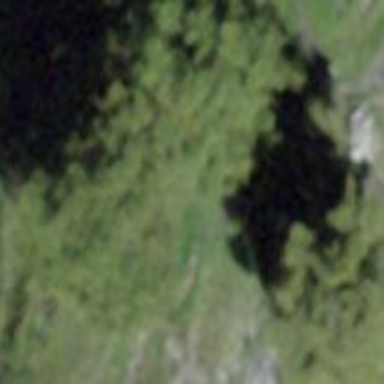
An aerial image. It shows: Forest area.